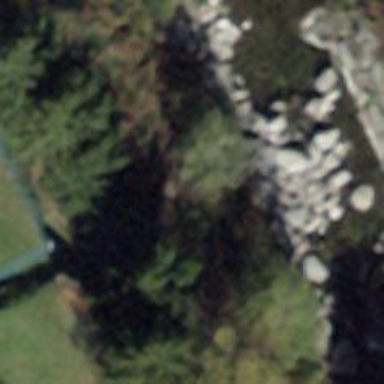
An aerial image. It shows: Picnic table located in leisure land area.